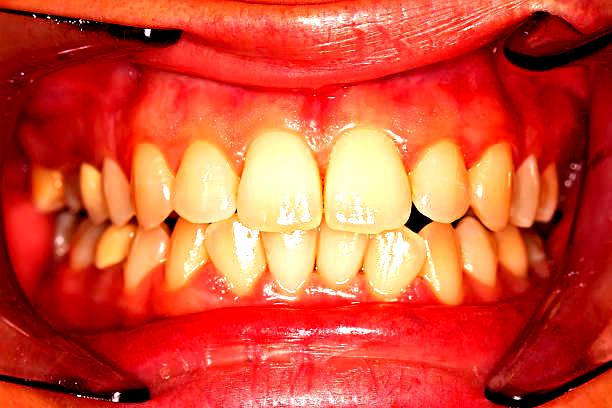
Condition: Gingivitis